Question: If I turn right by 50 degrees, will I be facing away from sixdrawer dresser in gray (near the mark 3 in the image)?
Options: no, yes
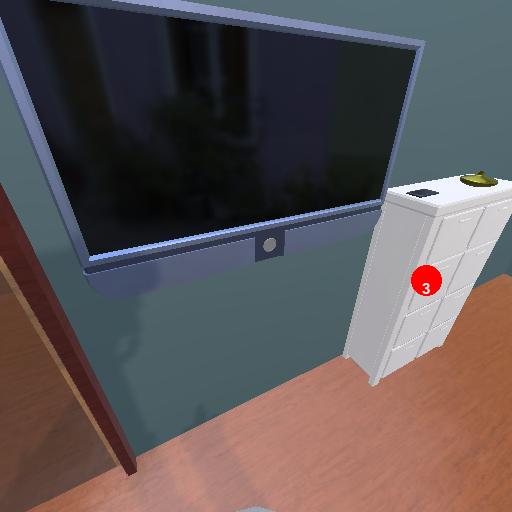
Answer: no